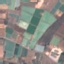
Land use / land cover class: PermanentCrop